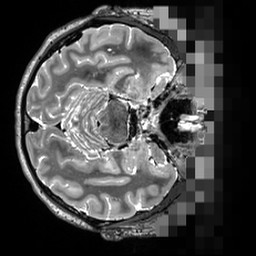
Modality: T2w
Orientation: axial
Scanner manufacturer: siemens
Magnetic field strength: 3 T
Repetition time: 3.2 s
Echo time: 0.564 s